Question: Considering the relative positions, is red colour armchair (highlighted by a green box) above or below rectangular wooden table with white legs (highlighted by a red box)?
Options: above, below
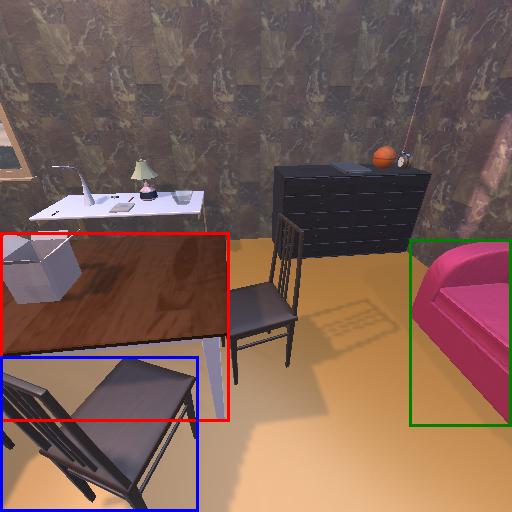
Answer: above